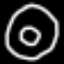
Label: donut